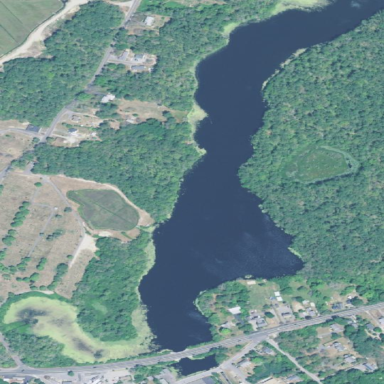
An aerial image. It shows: Reservoir of water.